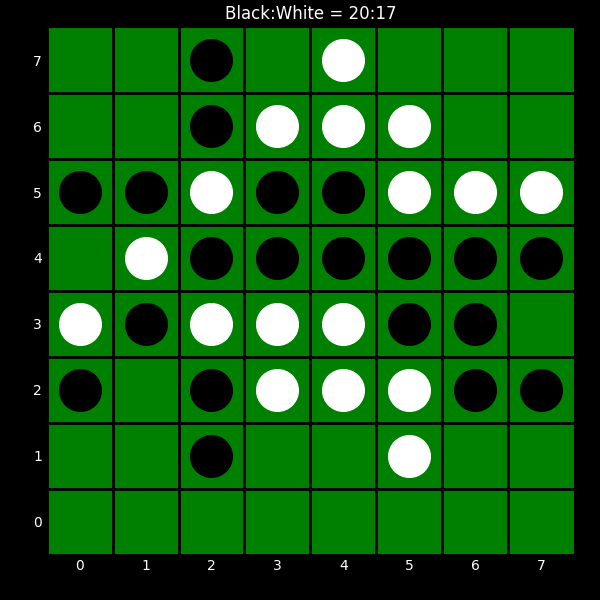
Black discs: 20
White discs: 17